Question: I tried following code post in a specific group in yammer.
'''
function post() {
yam.getLoginStatus(
function(response) {
if (response.authResponse) {
console.log("logged in");
console.dir(response); //print user information to the console
yam.platform.request({
url: "https://www.yammer.com/api/v1/messages.json"
, method: "POST"
, data: { "body" : "Welcome to the Yammer API World.", "group_id":"xxxxxxx"}
, CORS: true
, dataType: "json"
, headers: { "Accept": "application/json; odata=verbose" }
, xhrFields: { withCredentials: true }
, success: function (msg) { alert("Post was Successful!: " + msg); }
, error: function (msg) { alert("Post was Unsuccessful..." + msg); }
});
}
else {
yam.platform.login(function (response) {
if (response.authResponse) {
console.dir(response);
yam.platform.request({
url: "https://www.yammer.com/api/v1/messages.json"
, method: "POST"
, data: { "body" : "Welcome to the Yammer API World.", "group_id":"xxxxxxx"}
, CORS: true
, dataType: "json"
, headers: { "Accept": "application/json; odata=verbose" }
, xhrFields: { withCredentials: true }
, success: function (msg) { alert("Post was Successful!: " + msg); }
, error: function (msg) { alert("Post was Unsuccessful..." + msg); }
});
}
});
}
});
'''
}
in HTML file I have added this code
'''
<script type="text/javascript" data-app-id="xxxxxxxxxxxxxxxx" src="https://c64.assets-yammer.com/assets/platform_js_sdk.js"></script>
'''
Code above throws error as

Is there any thing I am missing in it?
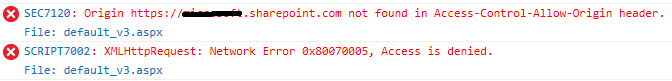
Answer: I made changes in url. Before changes my url was
'''
url: "https://www.yammer.com/api/v1/messages.json"
'''
Now my url is
'url: "https://api.yammer.com/api/v1/messages.json"'
It is working fine
Only three characters took my 2 days....